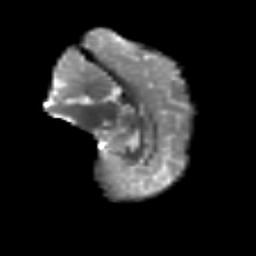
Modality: T2w
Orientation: sagittal
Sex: male
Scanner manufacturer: siemens
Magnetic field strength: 3 T
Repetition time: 5 s
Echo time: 0.071 s